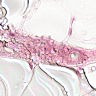
Metastatic tissue present: no